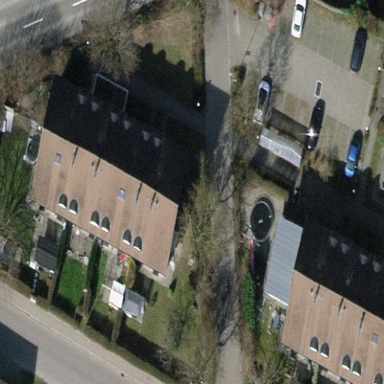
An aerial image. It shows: Terrace building.